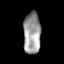
Tissue: skin
Cell type: Epithelial cells
Senescence score: 0.2332
Nuclear area (px): 700
Mean DAPI intensity: 156.893